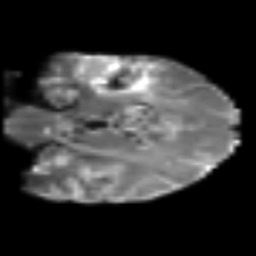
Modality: T2w
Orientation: coronal
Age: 39
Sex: female
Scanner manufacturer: siemens
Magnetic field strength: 3 T
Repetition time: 6.1 s
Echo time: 0.101 s